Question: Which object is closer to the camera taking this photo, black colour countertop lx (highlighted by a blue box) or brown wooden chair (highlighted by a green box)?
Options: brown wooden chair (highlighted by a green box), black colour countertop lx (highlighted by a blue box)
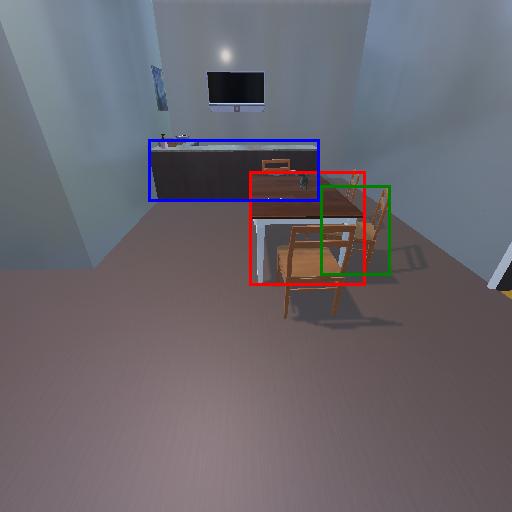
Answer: brown wooden chair (highlighted by a green box)